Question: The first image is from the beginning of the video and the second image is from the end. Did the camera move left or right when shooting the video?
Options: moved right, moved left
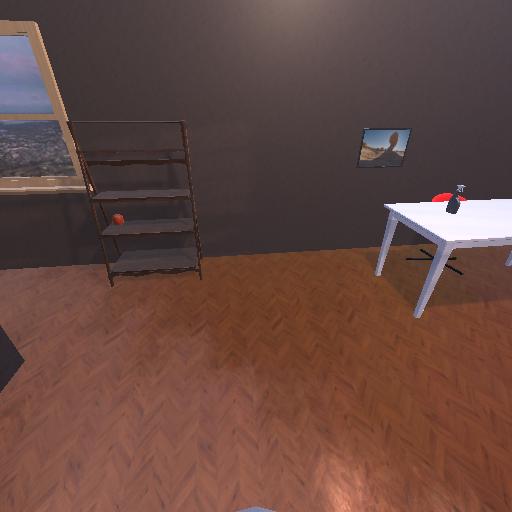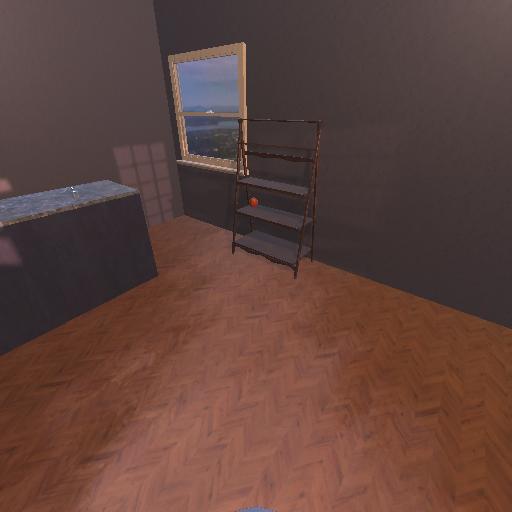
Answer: moved right